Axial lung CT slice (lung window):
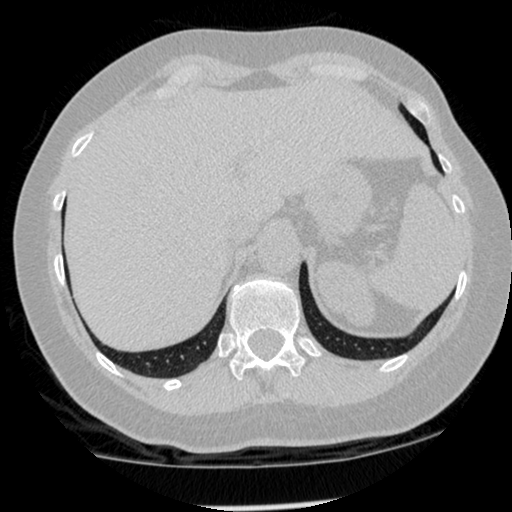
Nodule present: no